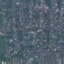
Label: Residential